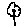
Label: flower